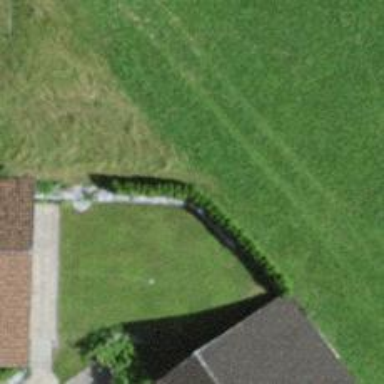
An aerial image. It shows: Hedge acting as barrier.